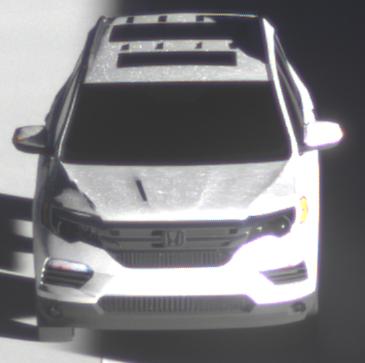
Make: Honda
Model: Pilot
Detailed model: 3
Model produced from: 2015
Model produced until: 2022
Doors: 5
Color: white
Road condition: dry road
Daytime: sunrise or sunset
Contrast: high contrast